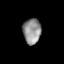
Tissue: lung
Cell type: T cells
Senescence score: 0.2237
Nuclear area (px): 445
Mean DAPI intensity: 144.604